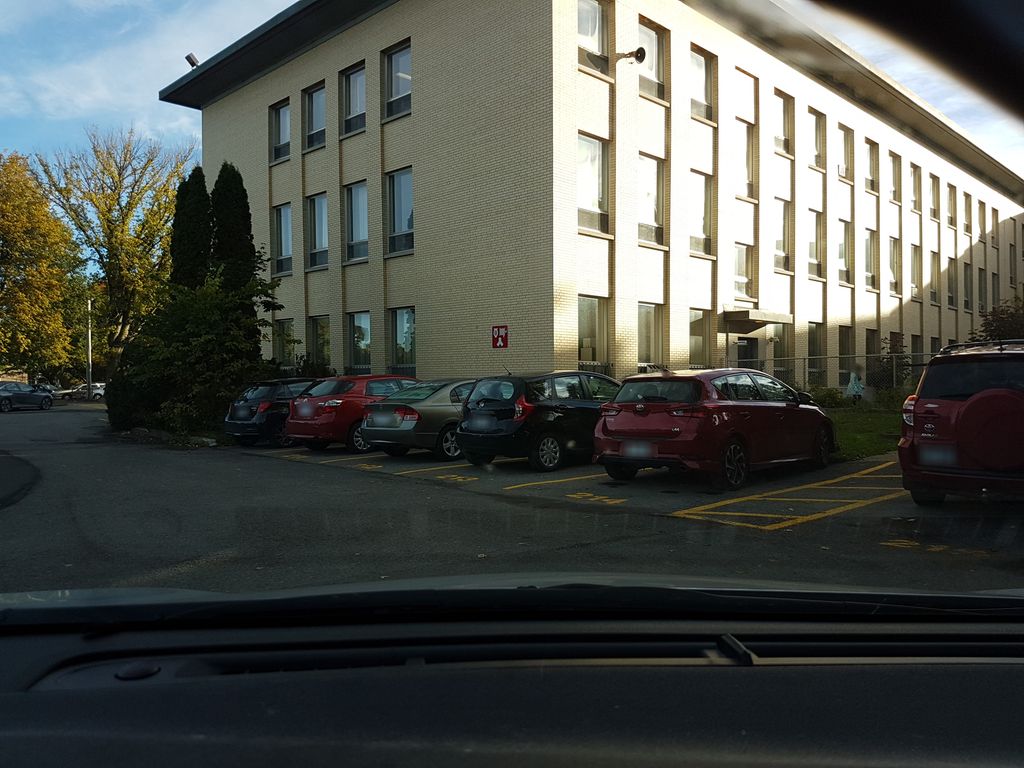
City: quebec_city